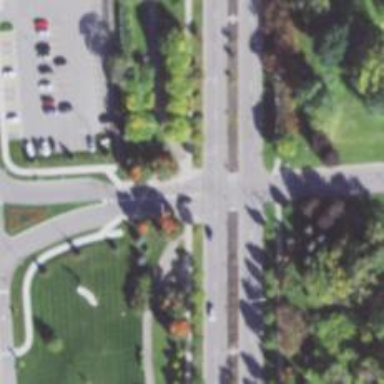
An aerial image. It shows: Asphalt cycleway with uncontrolled crossing.